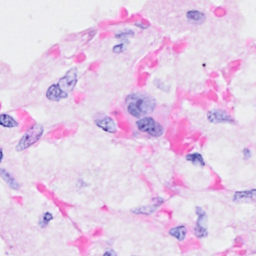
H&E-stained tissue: Breast